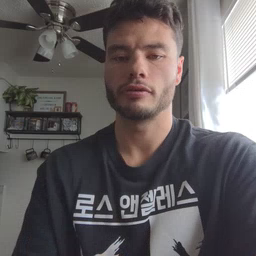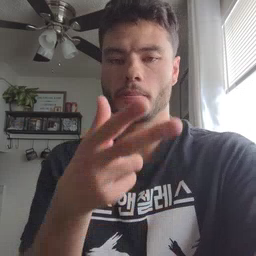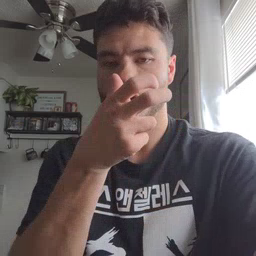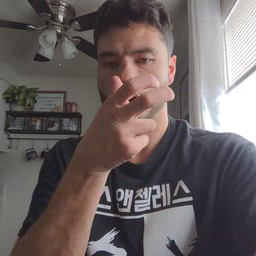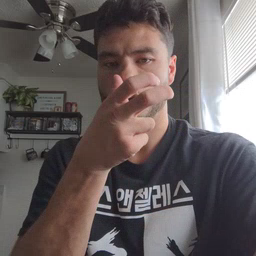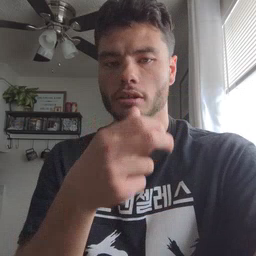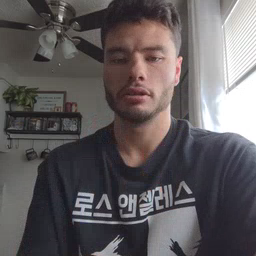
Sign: bug